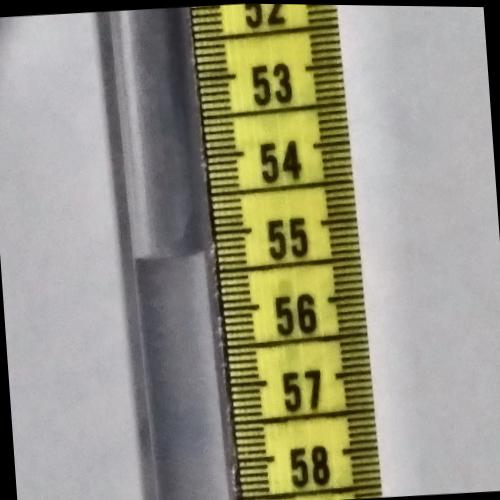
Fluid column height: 55.2 cm